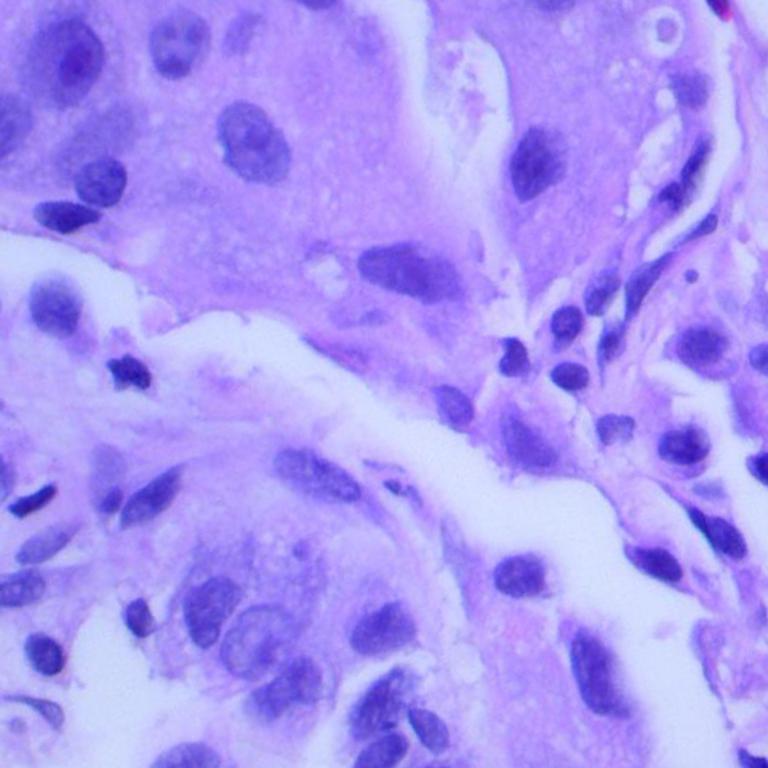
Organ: lung
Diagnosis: adenocarcinomas